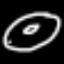
Label: donut